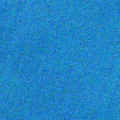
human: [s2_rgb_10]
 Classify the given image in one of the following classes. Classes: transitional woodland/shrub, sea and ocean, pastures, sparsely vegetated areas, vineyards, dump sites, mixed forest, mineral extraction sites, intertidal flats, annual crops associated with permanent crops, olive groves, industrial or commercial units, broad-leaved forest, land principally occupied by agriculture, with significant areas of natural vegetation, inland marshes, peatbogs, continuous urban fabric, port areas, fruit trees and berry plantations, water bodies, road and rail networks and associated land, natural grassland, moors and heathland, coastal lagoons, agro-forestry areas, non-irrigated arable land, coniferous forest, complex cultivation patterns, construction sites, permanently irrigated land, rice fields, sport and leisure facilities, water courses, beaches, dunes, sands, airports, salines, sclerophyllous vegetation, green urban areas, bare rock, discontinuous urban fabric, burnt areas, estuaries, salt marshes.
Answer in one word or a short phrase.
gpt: sea and ocean